Question: Kafka and Clickhouse are running in Docker. And I'm trying to insert some data from Kafka stream to ClickHouse table through JDBC Connect. Querying data from stream shows that data is in in the stream.Then I create Clickhouse table with the same fields as in the Kafka stream
'''
CREATE TABLE IF NOT EXISTS default.table
(
id Int32,
ms_segment_group_id Int32,
transact_survey_tmpl_id Int32,
customer_id Int32,
customer_account_id Int32,
agent String,
comm_channel_id Int32,
comm_channel_address String,
answer_date String,
communication_type_id Int32,
object_id Int32,
create_date String,
application_id String,
external_id Int32,
transact_survey_state_id Int32,
code String
) ENGINE = MergeTree()
PARTITION BY id
ORDER BY tuple();
'''
Then I create JDBC CONNECT in ksql
'''
CREATE SOURCE CONNECTOR 'clickhouse-jdbc-connector' WITH (
'connector.class'='io.confluent.connect.jdbc.JdbcSinkConnector',
'topics'='STREAM_TEST',
'tasks.max'='1',
'connection.url'='jdbc:clickhouse://clickhouse:8123/default',
'table.name.format'='table'
);
'''
The output from ksql tells that connector is created and everything is ok. Then I'm trying to SELECT from ClickHouse Table and get the empty result:

As I understand that there is no data in the ClickHouse table and JDBC connect doesn't work properly?
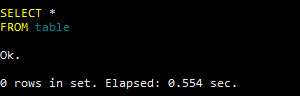
Answer: The easiest way to do this to change your engine from MergeTree to Kafka. First, need to sure Kafka topic is getting messages.
'''
) ENGINE = Kafka()
SETTINGS
kafka_broker_list = 'host:port',
kafka_topic_list = 'topic1,topic2,...',
kafka_group_name = 'group_name',
kafka_format = 'data_format'[,]
[kafka_row_delimiter = 'delimiter_symbol',]
[kafka_schema = '',]
[kafka_num_consumers = N,]
[kafka_max_block_size = 0,]
[kafka_skip_broken_messages = N,]
[kafka_commit_every_batch = 0,]
[kafka_thread_per_consumer = 0]
'''